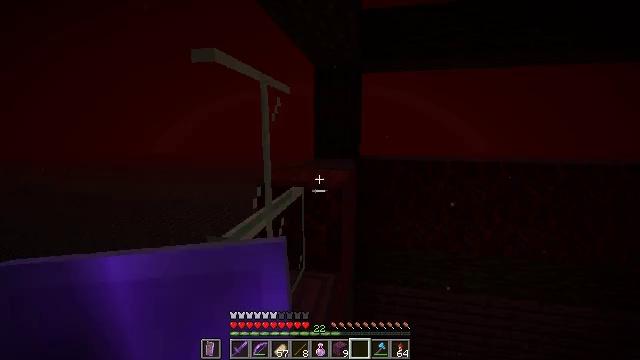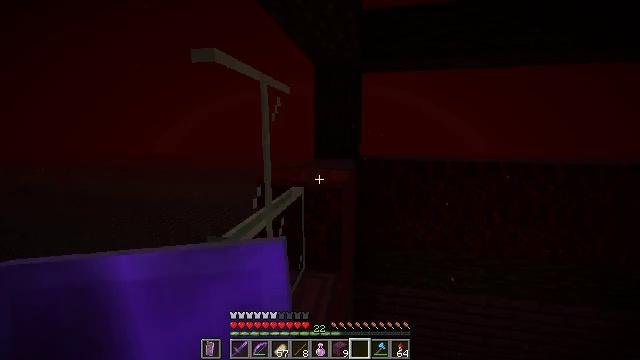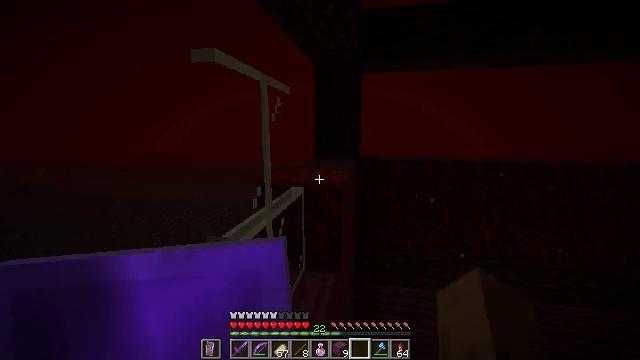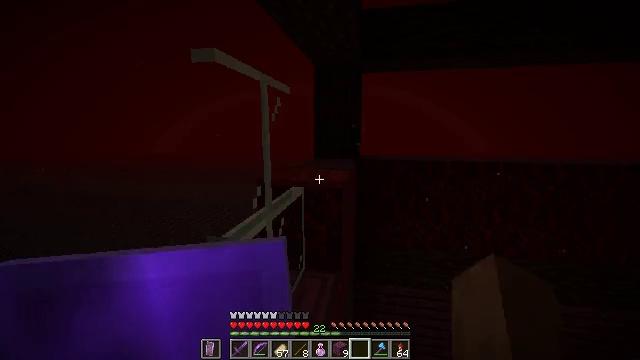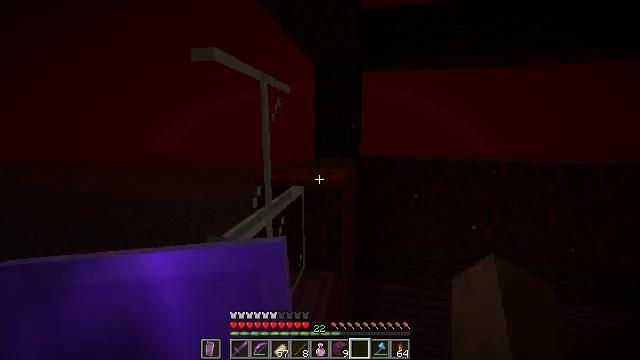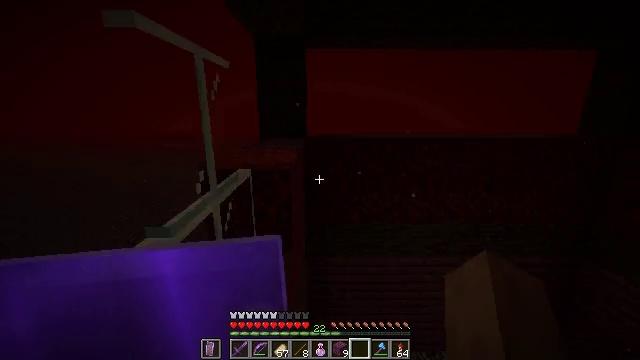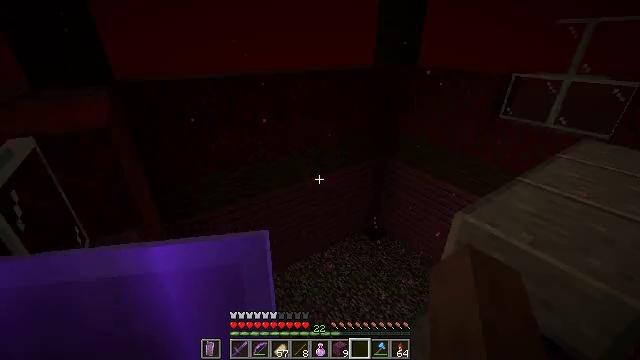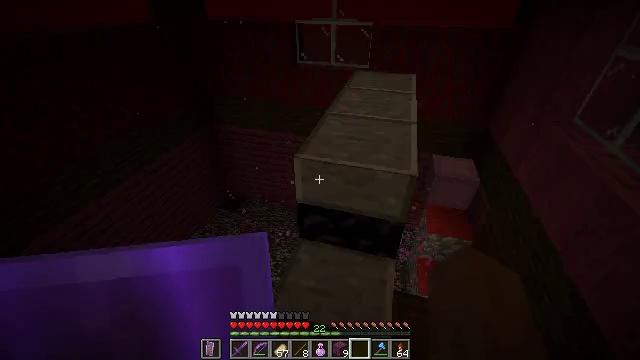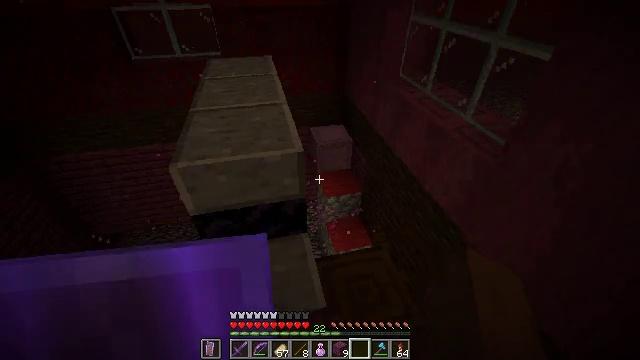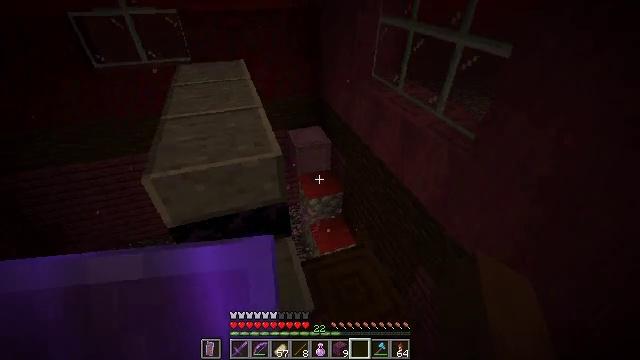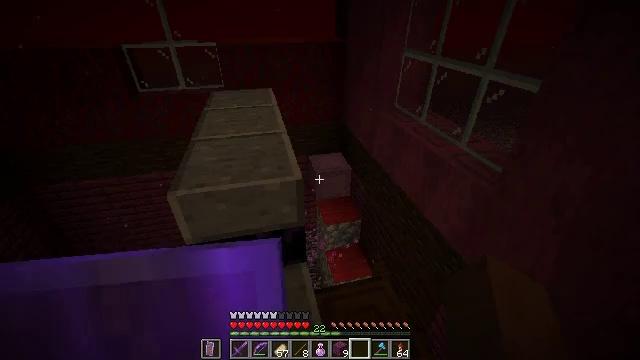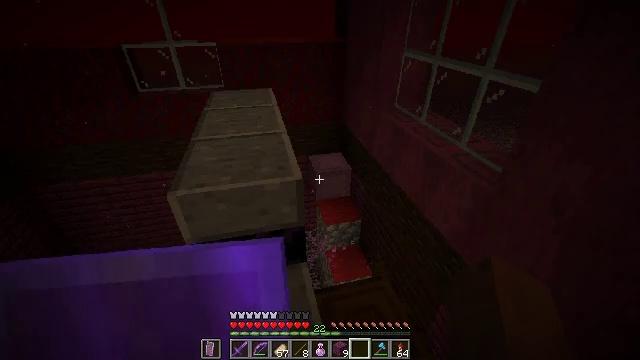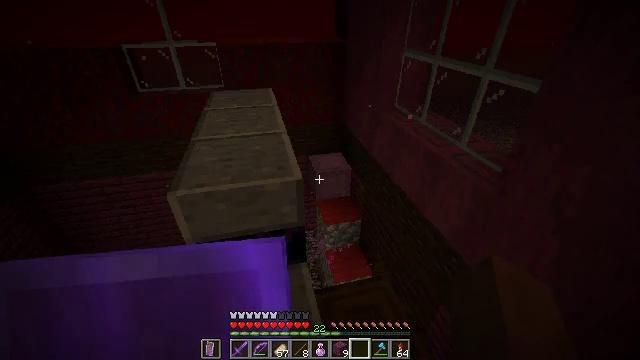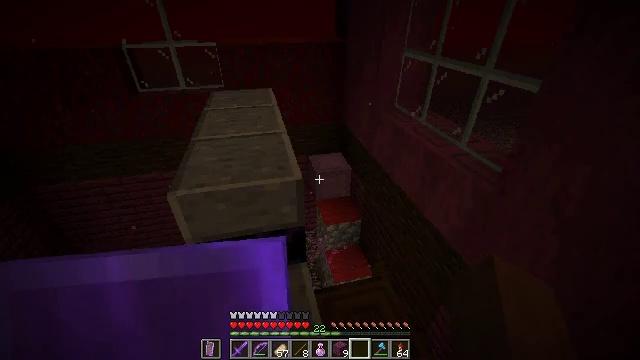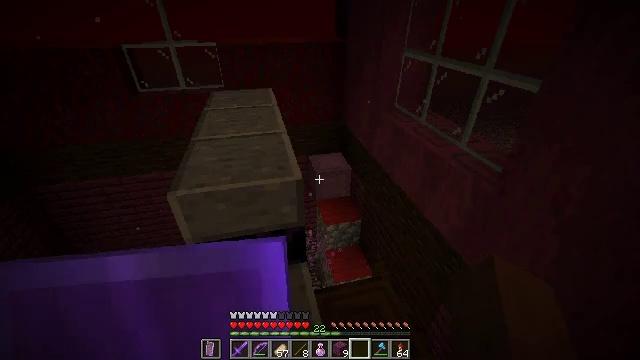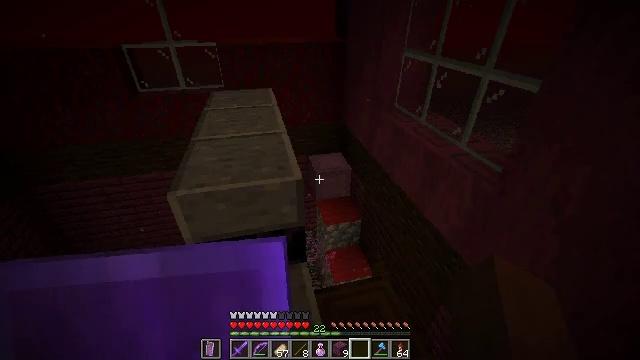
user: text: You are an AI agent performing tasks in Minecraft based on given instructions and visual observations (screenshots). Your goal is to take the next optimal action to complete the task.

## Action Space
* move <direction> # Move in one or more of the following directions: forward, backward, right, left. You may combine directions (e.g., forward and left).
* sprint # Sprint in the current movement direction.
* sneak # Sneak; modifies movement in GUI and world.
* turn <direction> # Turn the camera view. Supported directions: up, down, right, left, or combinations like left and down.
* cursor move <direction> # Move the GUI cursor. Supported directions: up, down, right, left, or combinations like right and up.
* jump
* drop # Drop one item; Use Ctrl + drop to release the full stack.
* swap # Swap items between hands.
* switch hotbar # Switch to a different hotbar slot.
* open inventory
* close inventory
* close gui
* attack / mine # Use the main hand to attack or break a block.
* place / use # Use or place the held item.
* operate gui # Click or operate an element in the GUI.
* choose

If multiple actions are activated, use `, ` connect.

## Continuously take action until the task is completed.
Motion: motion action
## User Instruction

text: Attack the crimson planks to collect them.
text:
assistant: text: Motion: no_op
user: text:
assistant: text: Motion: no_op
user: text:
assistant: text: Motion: no_op
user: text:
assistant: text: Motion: no_op
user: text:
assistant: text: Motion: turn right and down
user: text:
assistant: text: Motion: turn right and down
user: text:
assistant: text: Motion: turn right and down
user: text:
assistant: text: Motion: turn right and down
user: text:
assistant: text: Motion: turn right
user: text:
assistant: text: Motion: turn left and up
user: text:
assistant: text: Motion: no_op
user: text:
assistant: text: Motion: no_op
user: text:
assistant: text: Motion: no_op
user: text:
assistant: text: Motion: no_op
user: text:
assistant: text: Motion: no_op
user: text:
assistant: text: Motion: no_op
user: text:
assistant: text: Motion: no_op
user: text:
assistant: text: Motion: turn left and down
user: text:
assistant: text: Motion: turn right and down
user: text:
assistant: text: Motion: turn left
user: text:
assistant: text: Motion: turn left and down
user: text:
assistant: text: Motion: turn left and down
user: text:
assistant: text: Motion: turn down
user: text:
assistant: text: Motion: turn right and down
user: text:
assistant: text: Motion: turn down
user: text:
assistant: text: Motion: no_op
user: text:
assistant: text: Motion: no_op
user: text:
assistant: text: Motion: no_op
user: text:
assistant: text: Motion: no_op
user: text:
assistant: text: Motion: no_op